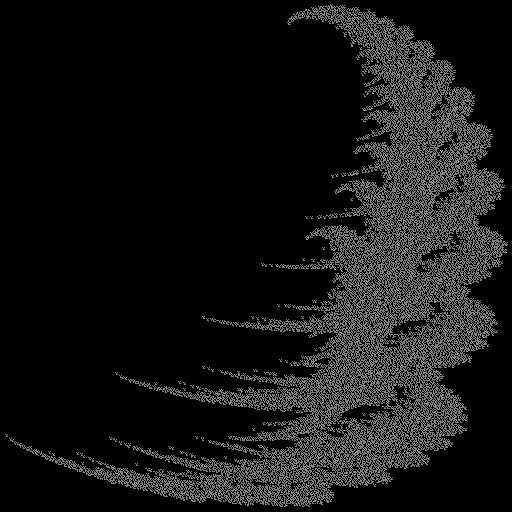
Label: snowdrift